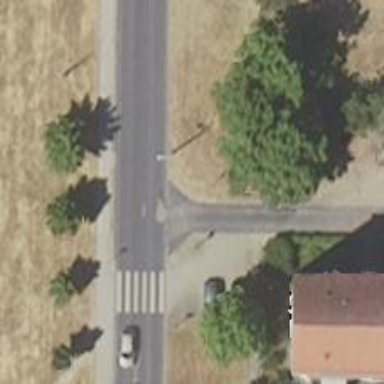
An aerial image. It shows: Residential road with concrete surface. Sidewalks are present on both sides.